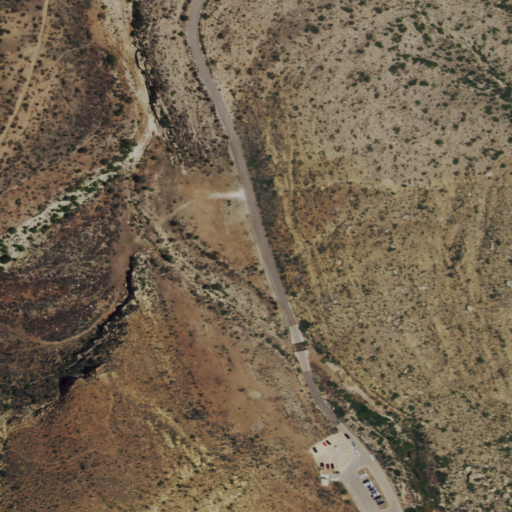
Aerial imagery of valley in New Mexico named Sitting Bull Canyon containing shrub and grassland